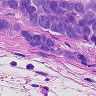
Metastatic tissue present: yes